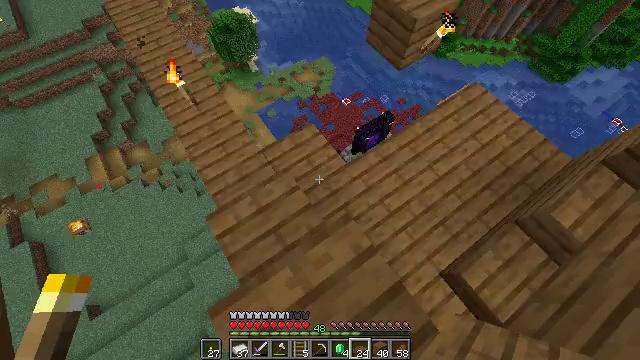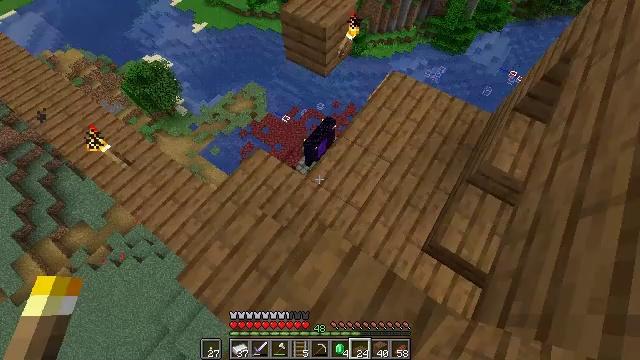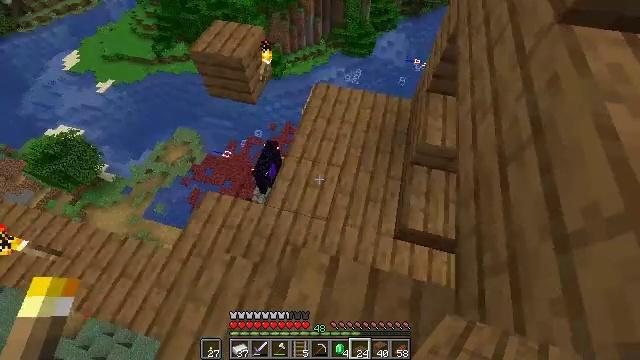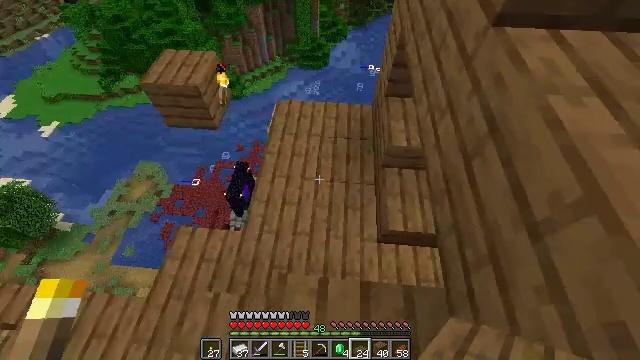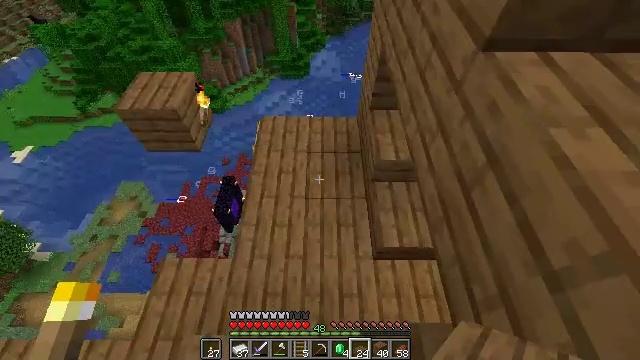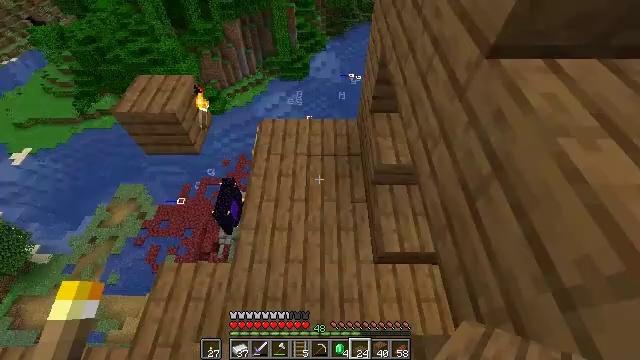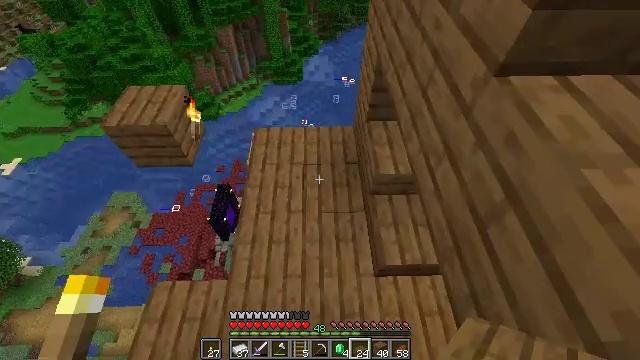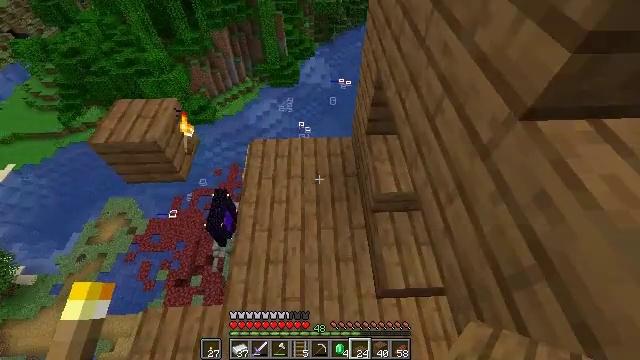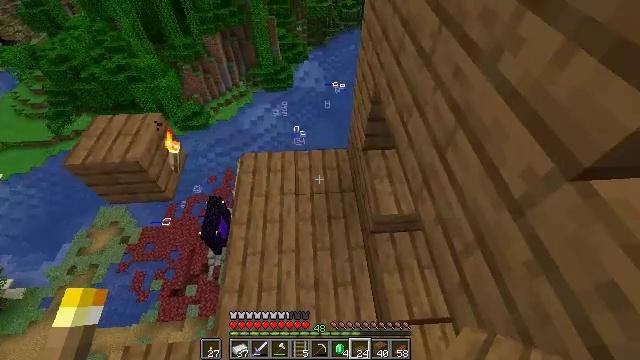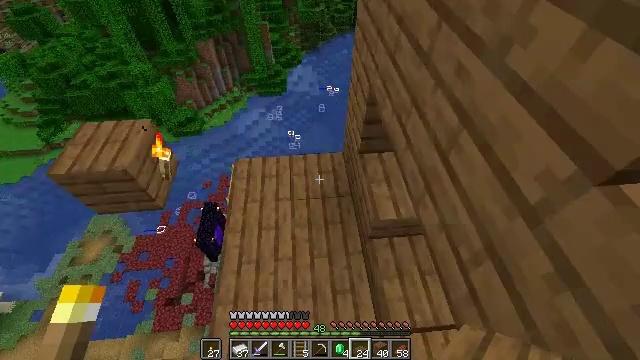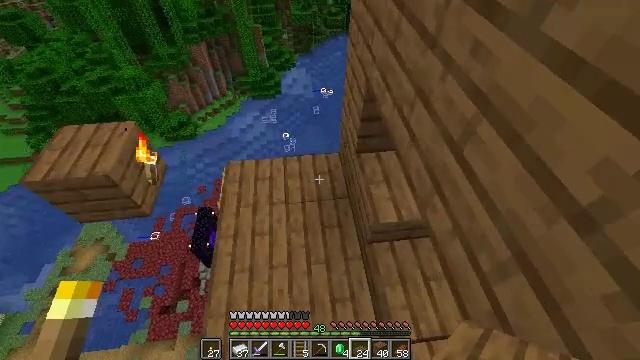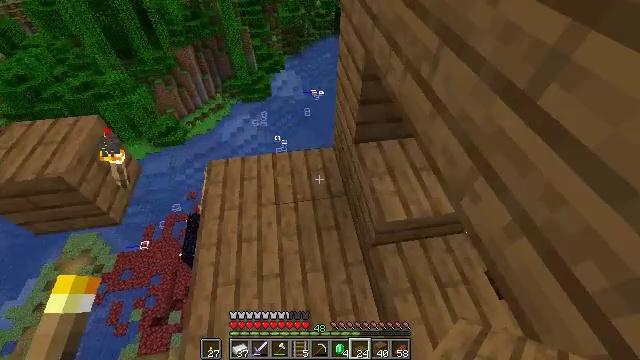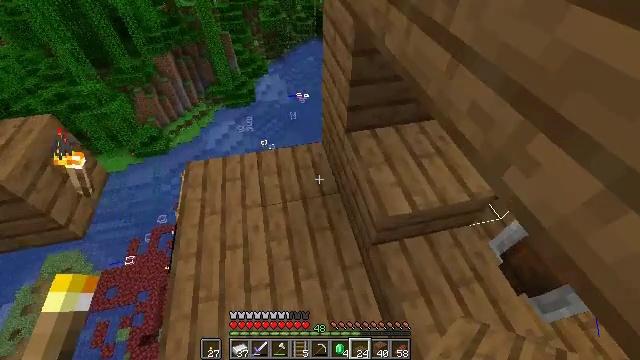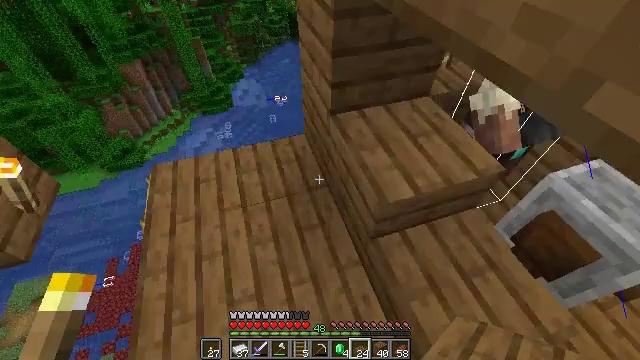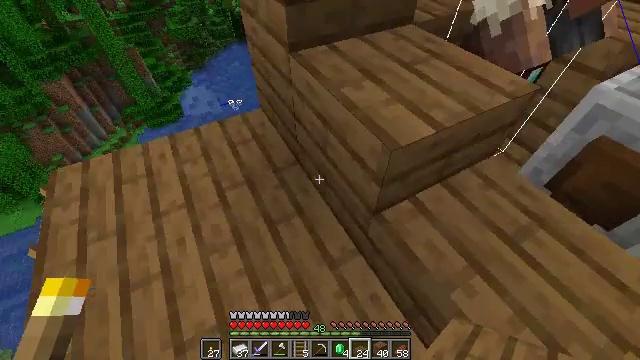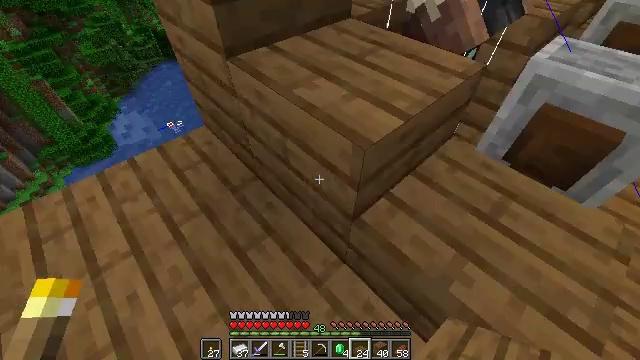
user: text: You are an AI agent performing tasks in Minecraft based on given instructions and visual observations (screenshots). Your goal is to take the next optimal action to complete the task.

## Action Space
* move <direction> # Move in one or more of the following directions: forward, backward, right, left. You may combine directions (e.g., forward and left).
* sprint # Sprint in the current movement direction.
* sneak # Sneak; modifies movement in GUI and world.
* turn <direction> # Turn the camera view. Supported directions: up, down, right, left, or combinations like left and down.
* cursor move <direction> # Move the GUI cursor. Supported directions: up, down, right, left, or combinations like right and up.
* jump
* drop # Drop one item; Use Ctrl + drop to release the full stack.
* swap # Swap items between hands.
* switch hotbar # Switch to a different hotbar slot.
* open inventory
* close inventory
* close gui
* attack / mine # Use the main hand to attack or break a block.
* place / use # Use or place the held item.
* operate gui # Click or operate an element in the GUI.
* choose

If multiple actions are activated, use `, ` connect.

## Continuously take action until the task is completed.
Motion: motion action
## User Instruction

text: Remove a spruce slab from the inventory.
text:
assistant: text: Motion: turn right and up
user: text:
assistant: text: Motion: turn right and up
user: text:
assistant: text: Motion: move forward, turn right and up
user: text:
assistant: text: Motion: move forward, turn right and up
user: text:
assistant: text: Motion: move forward
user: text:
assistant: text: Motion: move forward, turn right
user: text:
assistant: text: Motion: move forward
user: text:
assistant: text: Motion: move forward, turn right
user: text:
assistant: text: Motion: move forward, turn right
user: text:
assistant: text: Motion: move forward, turn right
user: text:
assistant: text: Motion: move forward, turn right
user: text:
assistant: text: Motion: move forward, turn right
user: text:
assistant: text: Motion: move forward, turn right
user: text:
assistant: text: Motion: move forward, turn right
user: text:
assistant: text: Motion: turn right and up
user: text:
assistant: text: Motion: turn right and up
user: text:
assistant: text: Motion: turn right and up
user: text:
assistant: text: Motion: turn right and up
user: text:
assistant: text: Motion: move forward, turn right and up
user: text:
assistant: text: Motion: move forward and move right, turn right
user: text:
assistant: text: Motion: move forward and move right
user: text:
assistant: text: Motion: move forward and move right
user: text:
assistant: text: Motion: move forward and move right
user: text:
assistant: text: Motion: move forward and move right
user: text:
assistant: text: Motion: move forward and move right
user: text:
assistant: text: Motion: move forward and move right, turn left
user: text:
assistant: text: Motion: move forward and move right, turn left
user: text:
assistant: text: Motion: move forward and move right, turn left
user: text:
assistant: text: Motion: move forward and move right, turn left
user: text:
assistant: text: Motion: move forward and move right, turn left